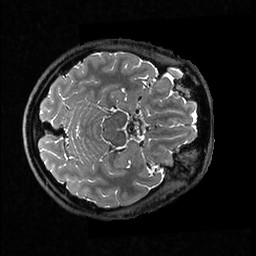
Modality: T2w
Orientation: axial
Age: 41
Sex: female
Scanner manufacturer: ge
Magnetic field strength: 3 T
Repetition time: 3.202 s
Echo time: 0.06575 s